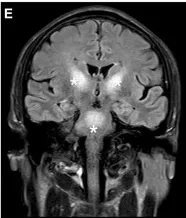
Brain MRI and MRV. The lesions present with hyperintensity on fluid attenuated inversion recovery (FLAIR) images.
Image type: radiology (mri)